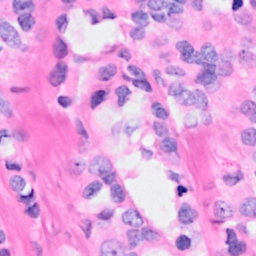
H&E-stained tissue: Breast